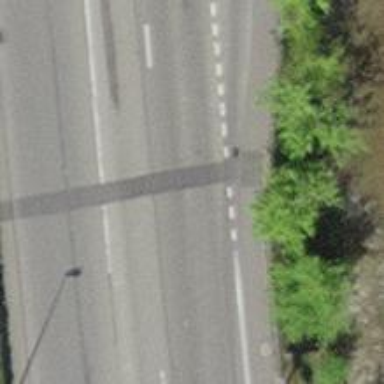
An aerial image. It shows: Asphalt road with sidewalks on both sides. The road is classified as primary highway.